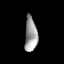
Tissue: lung
Cell type: T cells
Senescence score: 0.2189
Nuclear area (px): 421
Mean DAPI intensity: 157.428